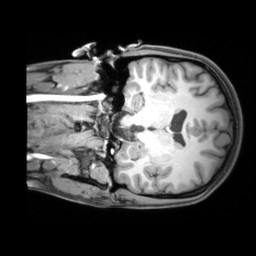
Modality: T1w
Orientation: coronal
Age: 21
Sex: female
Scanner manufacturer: siemens
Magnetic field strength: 3 T
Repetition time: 1.97 s
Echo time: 0.00206 s